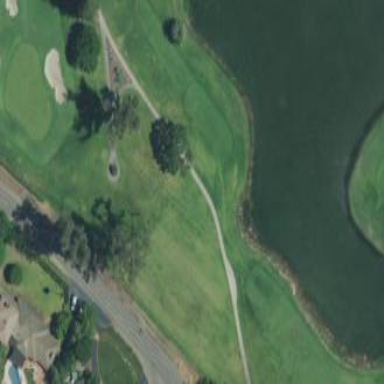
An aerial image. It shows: Grassy area designated as golf tee.